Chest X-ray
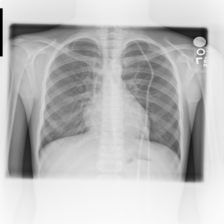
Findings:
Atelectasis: negative
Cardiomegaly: negative
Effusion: negative
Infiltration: negative
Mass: negative
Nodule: negative
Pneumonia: negative
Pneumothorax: negative
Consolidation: negative
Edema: negative
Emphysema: negative
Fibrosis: negative
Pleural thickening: negative
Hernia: negative